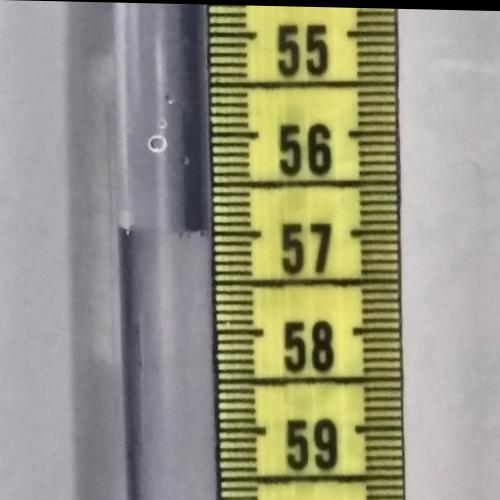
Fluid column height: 57.0 cm